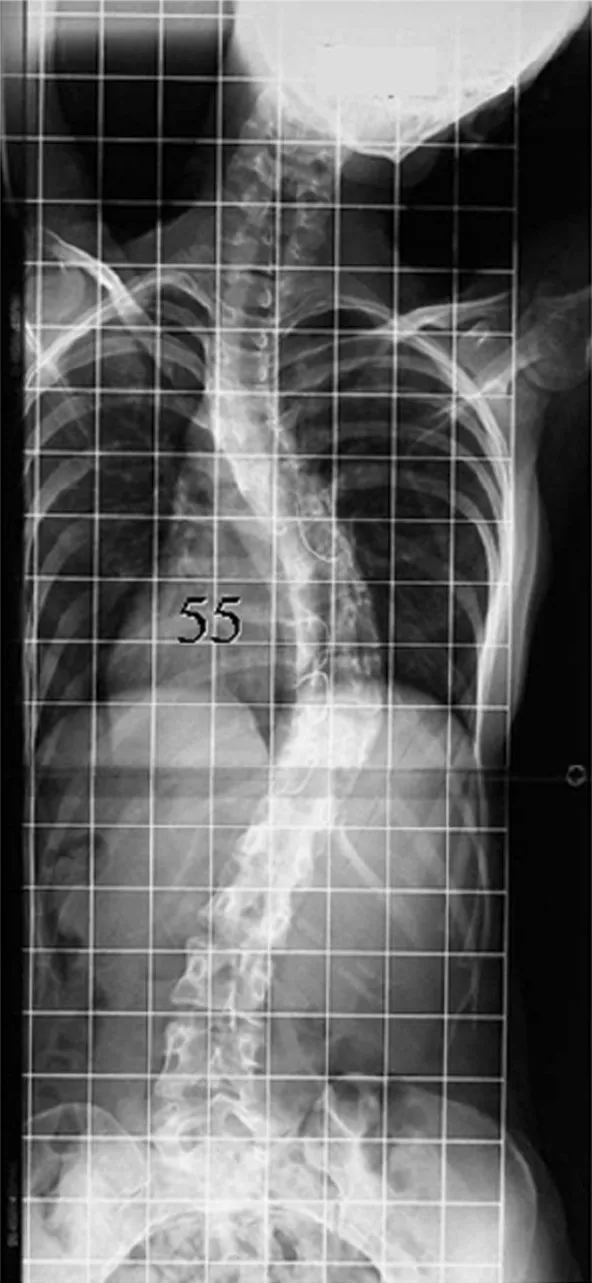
Bending radiograph prior to reinstrumentation.
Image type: radiology (x_ray)